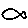
Label: fish